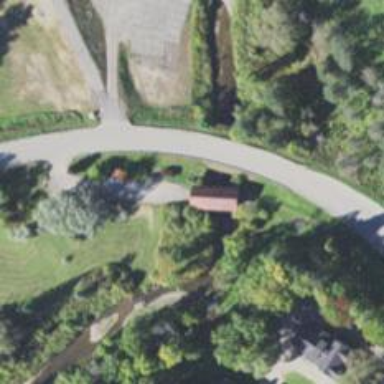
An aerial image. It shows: Covered footway bridge.